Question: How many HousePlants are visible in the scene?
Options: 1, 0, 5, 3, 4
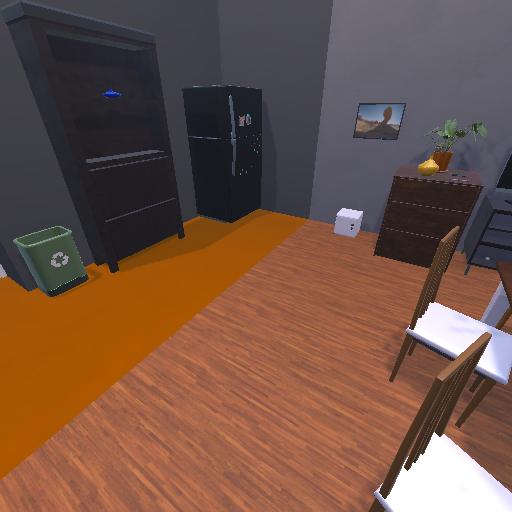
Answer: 1